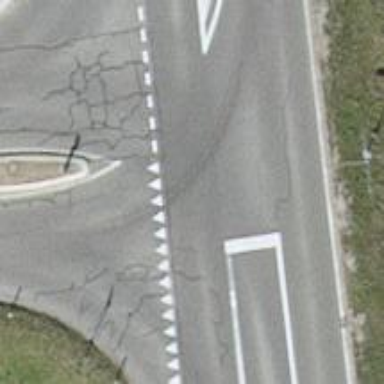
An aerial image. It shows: Secondary road with asphalt surface.